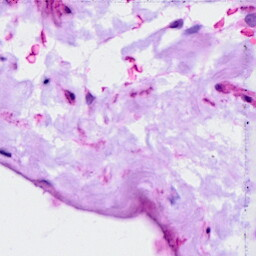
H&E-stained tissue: Ovarian